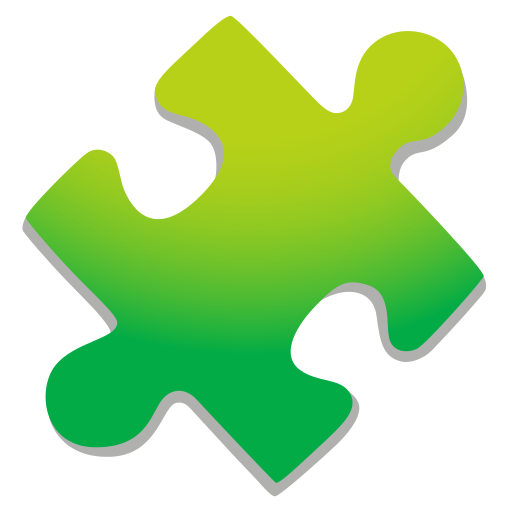
Emoji: 🧩